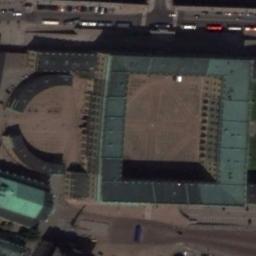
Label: palace